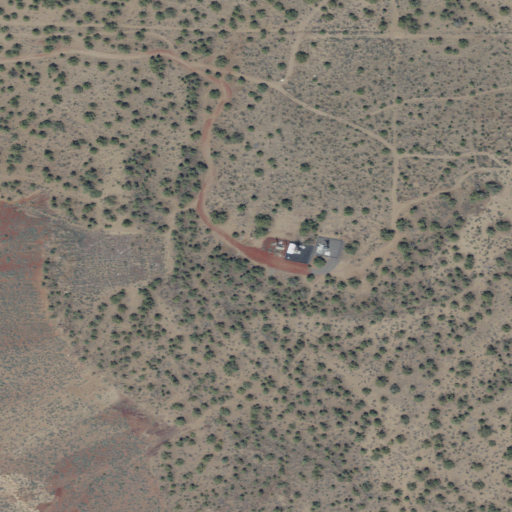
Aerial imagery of mountain in Oregon named Laidlaw Butte containing shrub and open development